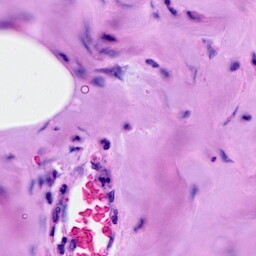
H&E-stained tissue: Breast